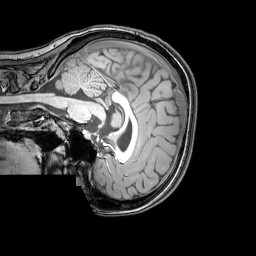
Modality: T1w
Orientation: sagittal
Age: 22
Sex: female
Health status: healthy
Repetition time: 0.081 s
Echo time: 0.037 s